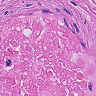
Metastatic tissue present: no